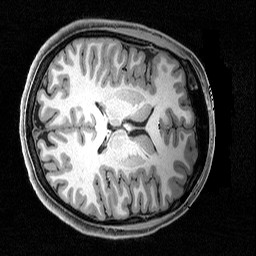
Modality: T1w
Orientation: axial
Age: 25
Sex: female
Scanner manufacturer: siemens
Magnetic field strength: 3 T
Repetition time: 2.5 s
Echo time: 0.0029 s